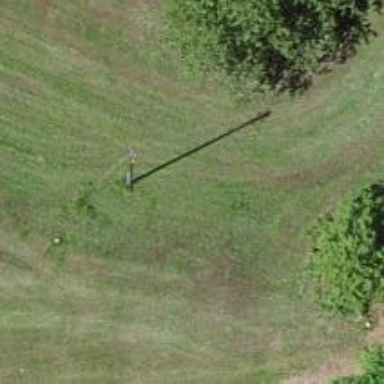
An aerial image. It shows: Power pole.